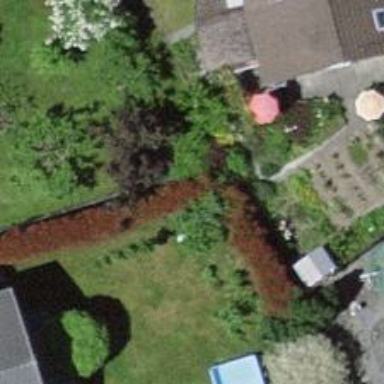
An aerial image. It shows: Hedge acting as barrier.